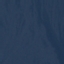
Land use / land cover: SeaLake